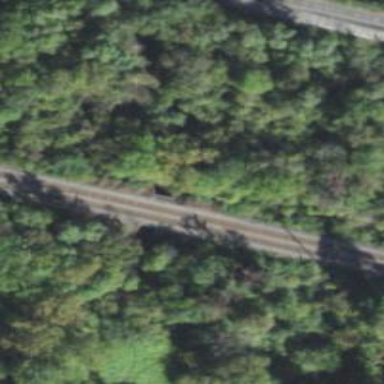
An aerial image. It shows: Railway track.